Field crop: maize
Growth stage: 2
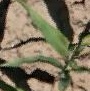
Species: maize